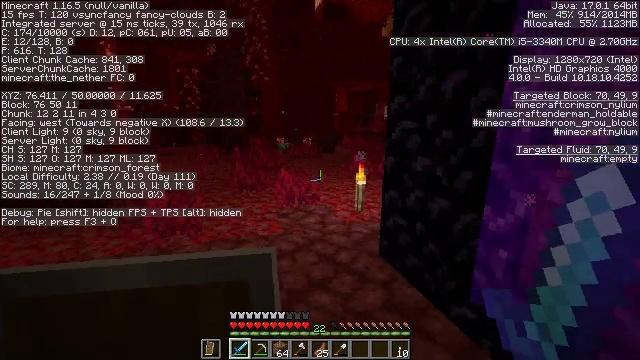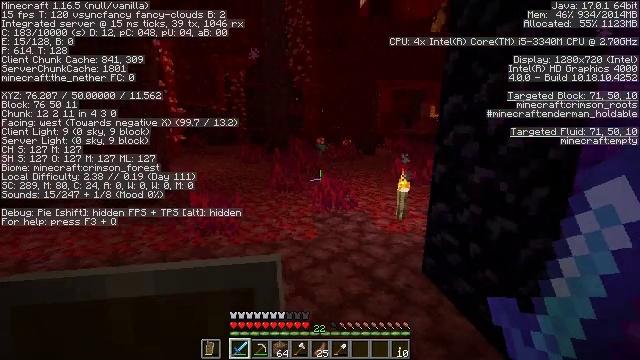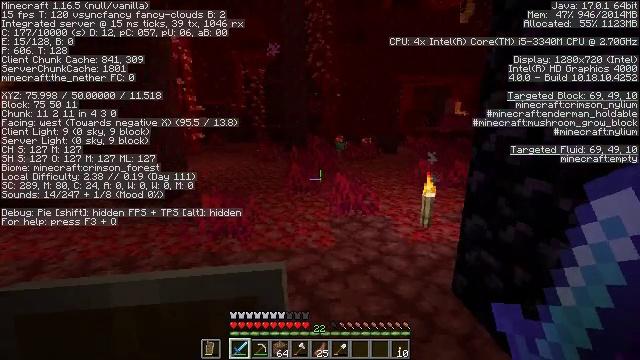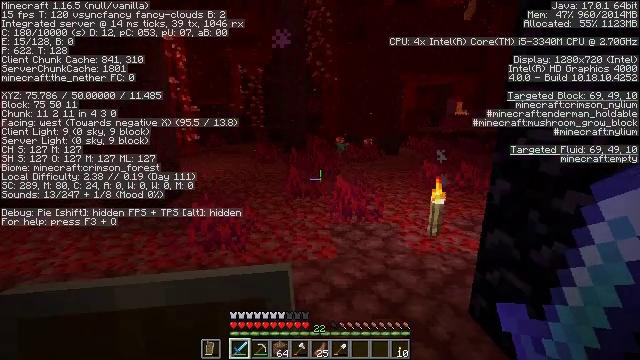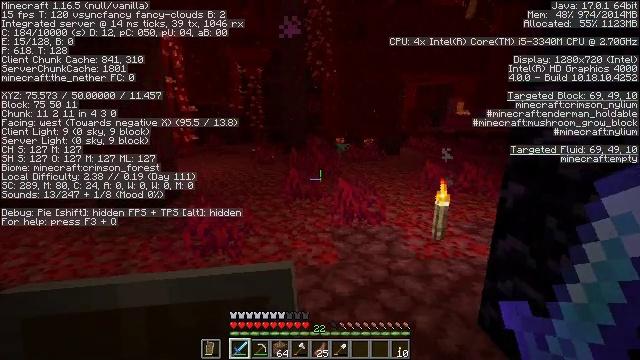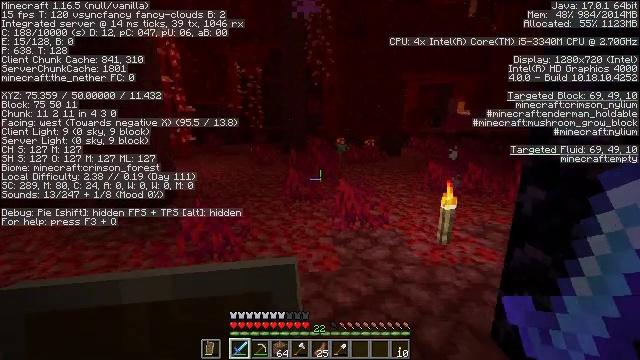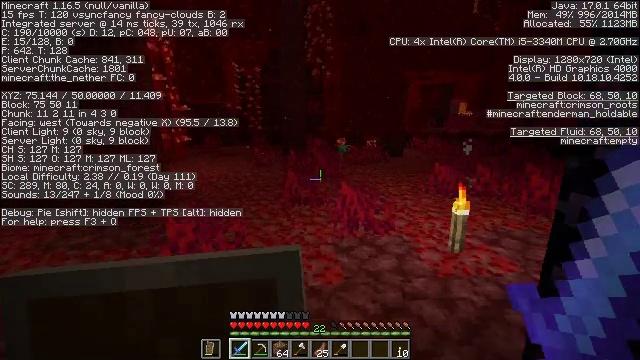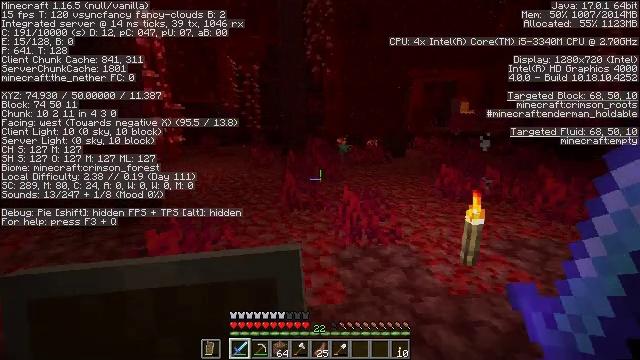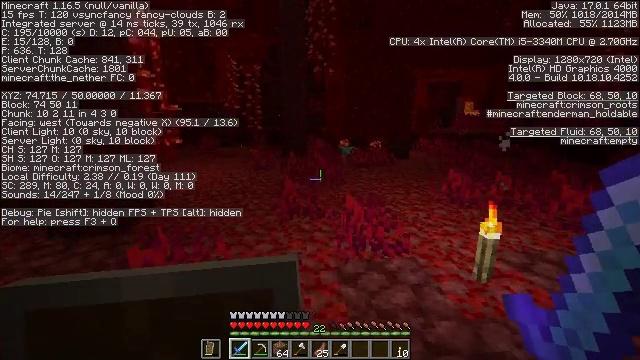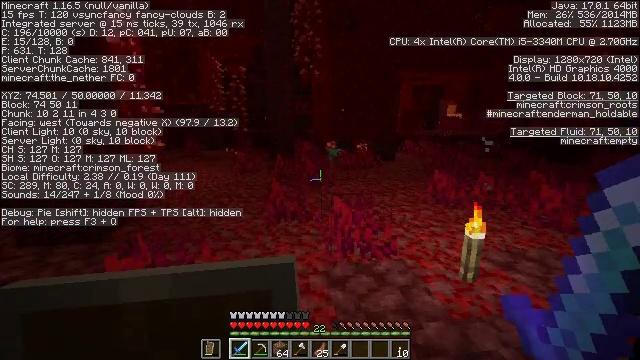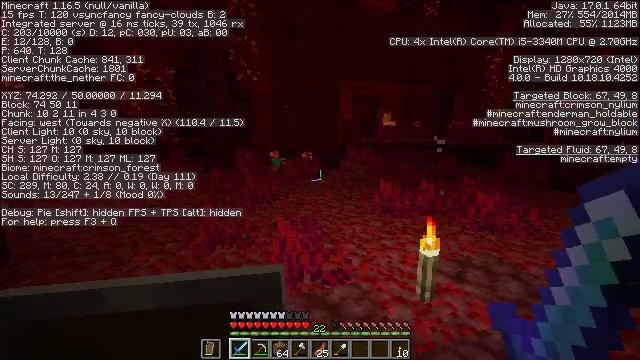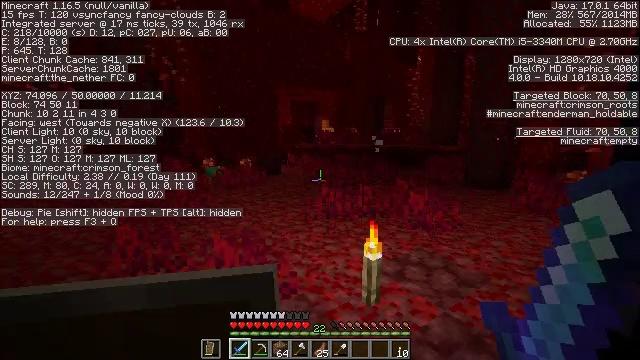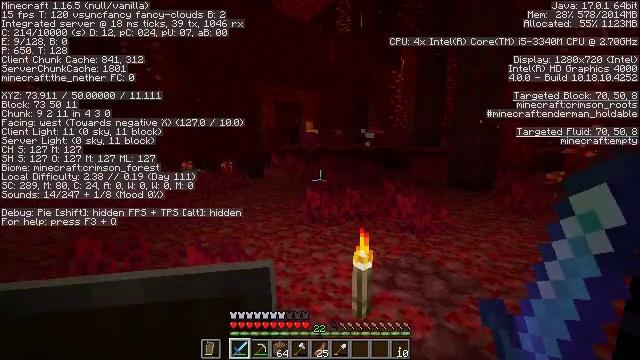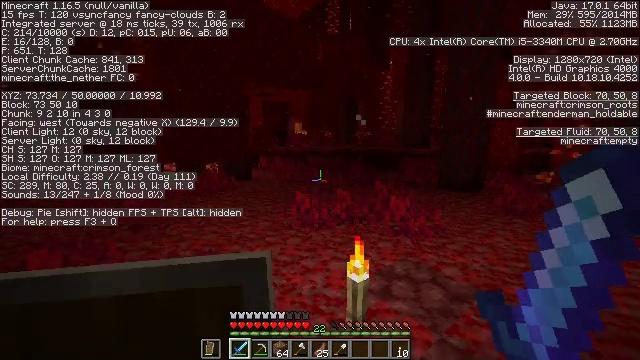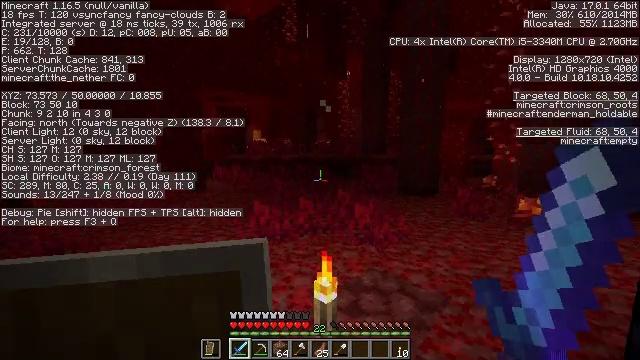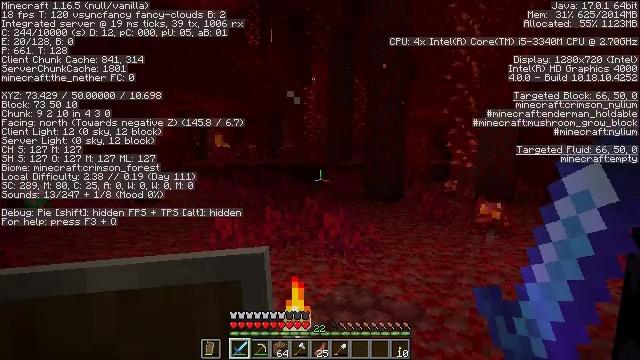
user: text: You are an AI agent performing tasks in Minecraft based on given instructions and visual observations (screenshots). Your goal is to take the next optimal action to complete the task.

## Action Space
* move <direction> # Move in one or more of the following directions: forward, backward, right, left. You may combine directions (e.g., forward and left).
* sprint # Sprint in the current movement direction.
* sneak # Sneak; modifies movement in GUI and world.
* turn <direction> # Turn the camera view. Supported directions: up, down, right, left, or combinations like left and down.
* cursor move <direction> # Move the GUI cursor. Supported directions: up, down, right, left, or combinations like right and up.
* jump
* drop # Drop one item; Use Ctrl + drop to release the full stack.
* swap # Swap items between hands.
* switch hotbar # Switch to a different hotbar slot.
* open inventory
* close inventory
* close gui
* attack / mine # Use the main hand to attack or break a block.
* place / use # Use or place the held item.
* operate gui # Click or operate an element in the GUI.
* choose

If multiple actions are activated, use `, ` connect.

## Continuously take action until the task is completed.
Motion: motion action
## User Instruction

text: Gather the nether wart block from a crimson forest.
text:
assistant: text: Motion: move forward, turn left
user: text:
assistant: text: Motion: move forward, turn left
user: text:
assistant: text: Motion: move forward
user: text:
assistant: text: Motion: move forward
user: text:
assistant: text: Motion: move forward
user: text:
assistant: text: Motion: move forward
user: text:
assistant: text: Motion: move forward
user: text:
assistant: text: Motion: move forward
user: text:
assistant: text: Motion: move forward, turn right
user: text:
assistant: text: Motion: move forward, turn right and up
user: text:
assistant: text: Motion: move forward, turn right and up
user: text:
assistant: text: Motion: move forward, turn right
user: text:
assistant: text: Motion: move forward, turn right
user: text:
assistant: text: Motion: move forward, turn right and up
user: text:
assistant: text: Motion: move forward, turn right and up
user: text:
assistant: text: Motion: move forward, turn right and up
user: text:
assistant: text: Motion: move forward
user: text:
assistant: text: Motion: move forward
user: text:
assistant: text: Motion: move forward
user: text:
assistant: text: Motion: move forward
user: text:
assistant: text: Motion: move forward
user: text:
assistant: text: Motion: move forward
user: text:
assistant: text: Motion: move forward
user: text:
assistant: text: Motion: move forward
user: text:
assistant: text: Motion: move forward
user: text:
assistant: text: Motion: move forward
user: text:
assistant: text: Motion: move forward
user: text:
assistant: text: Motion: move forward
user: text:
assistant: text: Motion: move forward
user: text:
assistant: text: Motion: move forward